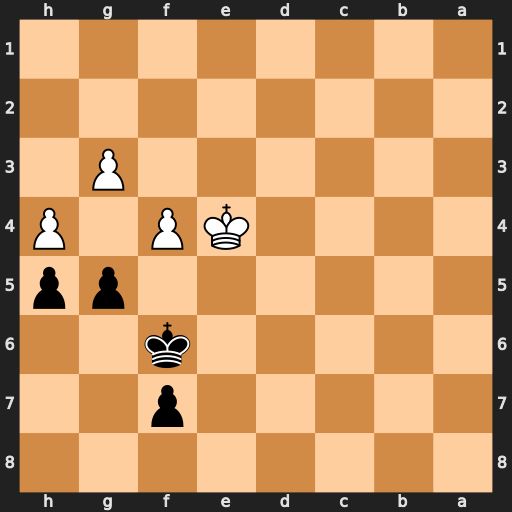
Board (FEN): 8/5p2/5k2/6pp/4KP1P/6P1/8/8
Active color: b
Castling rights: -
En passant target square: -
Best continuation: gxh4 gxh4 Ke6 f5+ Kd6 Kd4 f6